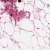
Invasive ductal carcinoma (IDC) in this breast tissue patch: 0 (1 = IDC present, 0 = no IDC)